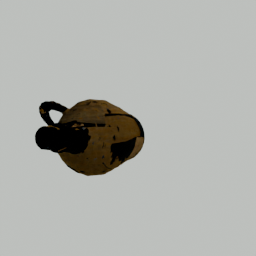
Label: decoration